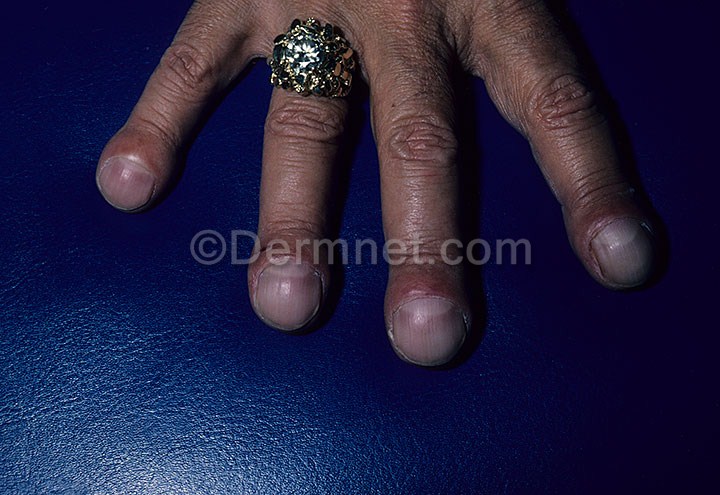
Disease: Nail Fungus and other Nail Disease